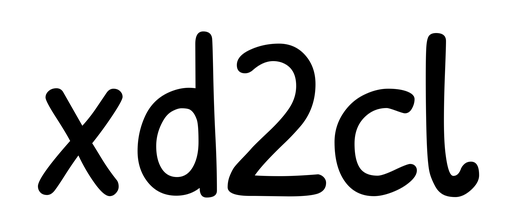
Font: PatrickHand-Regular